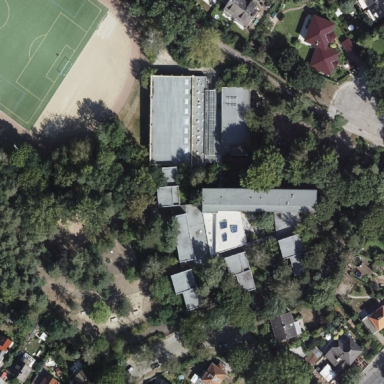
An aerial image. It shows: School.